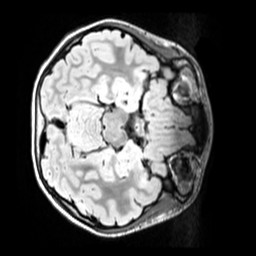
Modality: FLAIR
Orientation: axial
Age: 10
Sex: female
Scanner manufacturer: siemens
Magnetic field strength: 3 T
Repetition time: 5 s
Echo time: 0.388 s